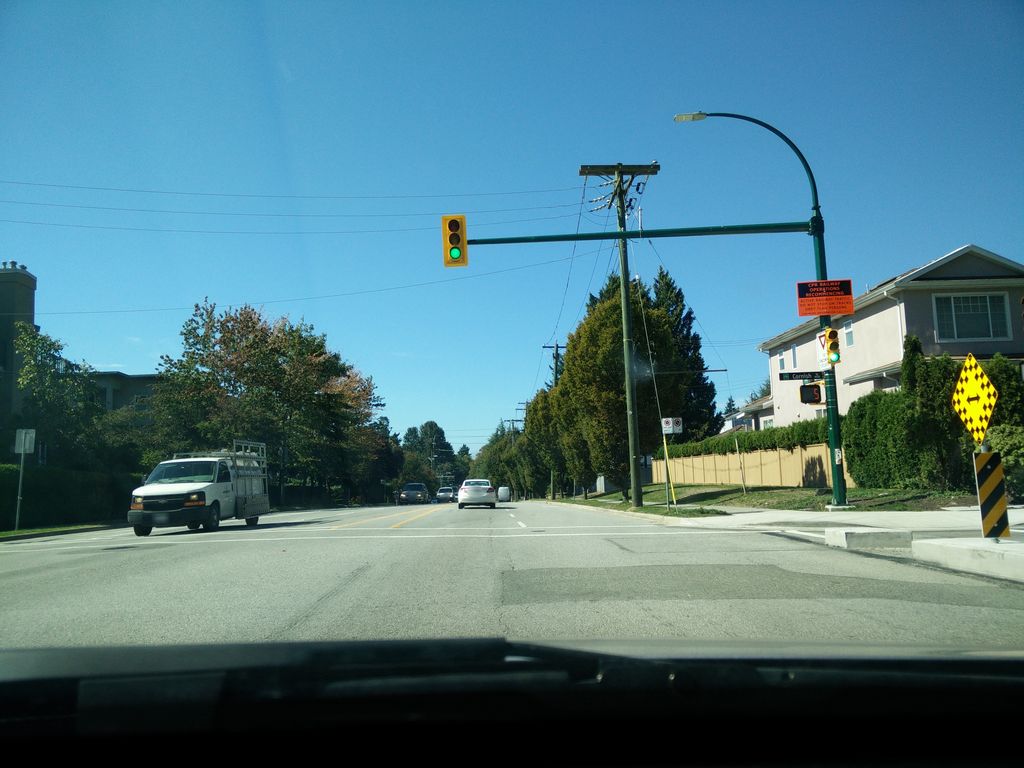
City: vancouver